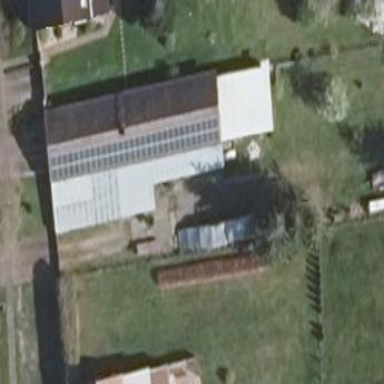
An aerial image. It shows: Gabled building with the roof oriented along its structure.